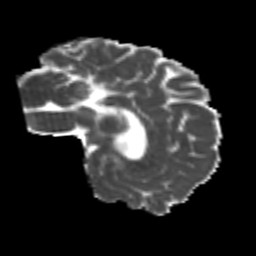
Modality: MD
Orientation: sagittal
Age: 26
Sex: male
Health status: healthy
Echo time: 0.074 s